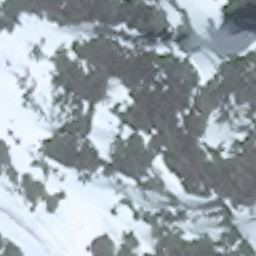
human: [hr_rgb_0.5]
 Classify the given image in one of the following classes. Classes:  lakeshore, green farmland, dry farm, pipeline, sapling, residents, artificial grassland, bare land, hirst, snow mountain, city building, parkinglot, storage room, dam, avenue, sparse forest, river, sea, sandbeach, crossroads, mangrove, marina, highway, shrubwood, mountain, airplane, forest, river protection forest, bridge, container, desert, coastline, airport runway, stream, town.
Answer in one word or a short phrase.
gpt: snow mountain